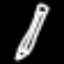
Label: pencil